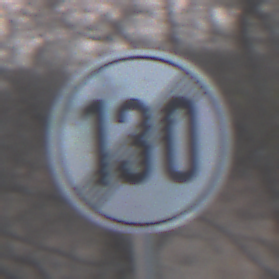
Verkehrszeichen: EndeGeschwindigkeit130
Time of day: SunriseSunset
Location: Outdoor (Nature)
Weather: Clear
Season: NotSpecified
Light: Natural